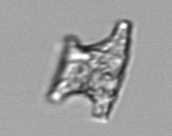
Label: Eucampia